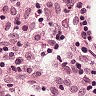
Metastatic tissue present: no